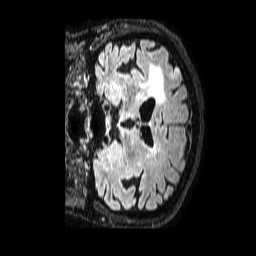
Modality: FLAIR
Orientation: coronal
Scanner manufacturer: philips
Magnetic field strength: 1.5 T
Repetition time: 4.8 s
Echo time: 0.3 s